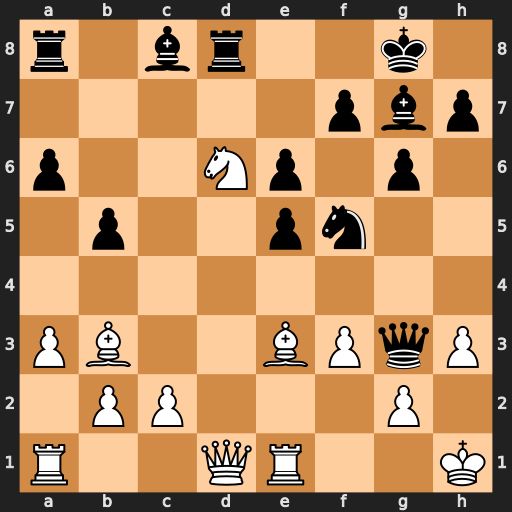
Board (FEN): r1br2k1/5pbp/p2Np1p1/1p2pn2/8/PB2BPqP/1PP3P1/R2QR2K
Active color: w
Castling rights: -
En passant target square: -
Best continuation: Nxf5 Rxd1 Nxg3 Rxa1 Rxa1